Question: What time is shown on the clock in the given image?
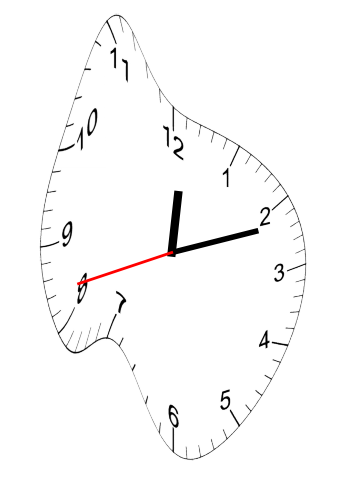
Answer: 12:11:42